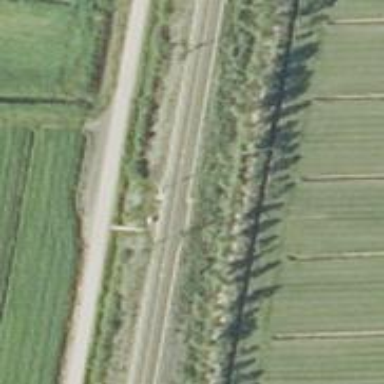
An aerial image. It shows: Railway with continuous electrified contact line.